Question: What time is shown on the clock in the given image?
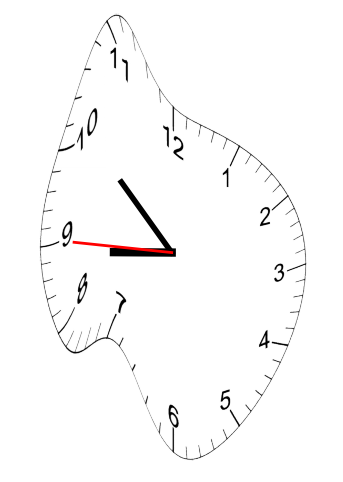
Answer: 08:51:45